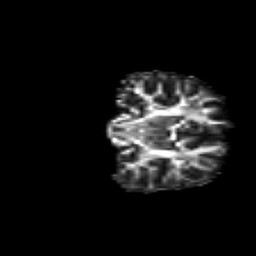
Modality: FA
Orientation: coronal
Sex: female
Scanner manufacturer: siemens
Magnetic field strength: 3 T
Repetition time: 5 s
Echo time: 0.071 s